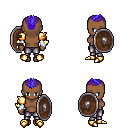
a pixel art fantasy rpg character, female body template, human, dark skin, gold arm armor, metal pants, blue short mohawk hairstyle, white cloth bracers, gold boots, shield, four views (front, back, left, right), 2x2 character sprite sheet, small pixel art, hard edges, no anti-aliasing